Question: i am using ARC, my code is as :
'''
-(void)viewAllCustomer:(id)sender
{
if([self.popOver isPopoverVisible])
{
[self.popOver dismissPopoverAnimated:YES];
}
CustomersViewController *allCustomer=[[CustomersViewController alloc]init];
[allCustomer setDelegateAction:self];
[allCustomer.view setFrame:CGRectMake(0, 0, 370, 420)];
UINavigationController *navController=[[UINavigationController alloc]initWithRootViewController:allCustomer];
UIPopoverController *_popOver=[[UIPopoverController alloc]initWithContentViewController:navController];
[_popOver setPassthroughViews:[NSArray arrayWithObject:self]];
[_popOver setPopoverContentSize:CGSizeMake(370, 420)];
UIButton *button=(UIButton *)sender;
// 60.0, 54.0
CGRect buttonFrame=CGRectMake(button.frame.origin.x+25, button.frame.origin.y+35, 10,10);
[_popOver presentPopoverFromRect:buttonFrame inView:self permittedArrowDirections:UIPopoverArrowDirectionUp animated:YES];
self.popOver=_popOver;//popOver is (nonatomic,retain)
}
'''
i am getting memory leak as:

Thanks.
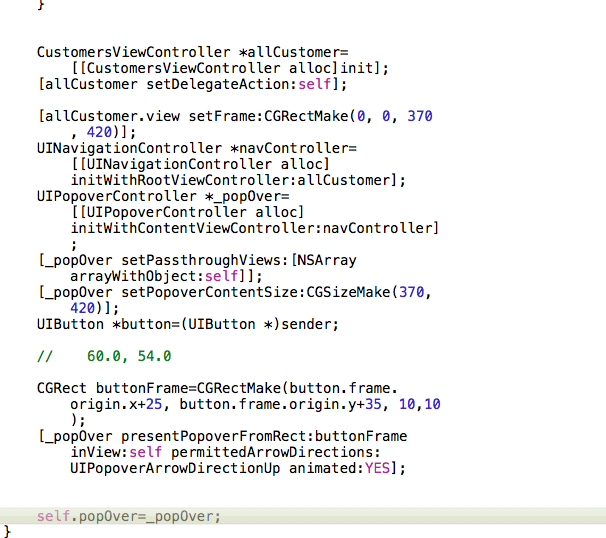
Answer: i my self have to give answer of this question, thanks to @abizern.Actually the leak was due to _var._var is just a different name for the instance variable (presumably so you don't accidentally access directly it when you meant to use an accessor).In the code provided to me was accidentally assigning _var to self.var.
i simply made the @property(nonatomic, retain) and use it as self.var in implementation file.No more memory leaks .Also in arc property are auto synthesise, so no more need to explicitly @synthesise removed.
while going through developer apple i found <URL>:
In this example, it's clear that myString is a local variable and _someString is an instance variable.
In general, you should use accessor methods or dot syntax for property access even if you're accessing an object's properties from within its own implementation, in which case you should use self:
'''
- (void)someMethod {
NSString *myString = @"An interesting string";//my bad was that i have taken _myString
self.someString = myString;//again self.someString = _myString //wrong
'''
// or[self setSomeString:myString];
}